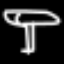
Label: mushroom